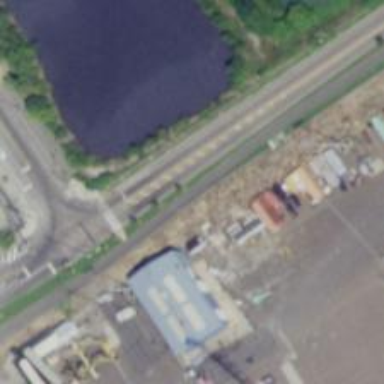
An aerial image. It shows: Asphalt cycleway.